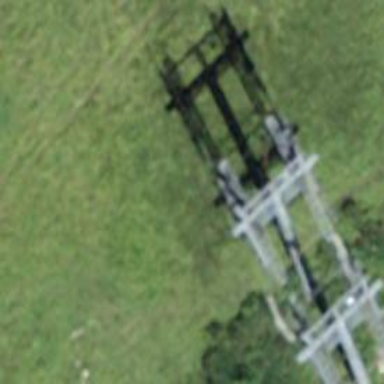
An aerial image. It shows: Pylon for aerialway.